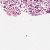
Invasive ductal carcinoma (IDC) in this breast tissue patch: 1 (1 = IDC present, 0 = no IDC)